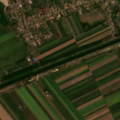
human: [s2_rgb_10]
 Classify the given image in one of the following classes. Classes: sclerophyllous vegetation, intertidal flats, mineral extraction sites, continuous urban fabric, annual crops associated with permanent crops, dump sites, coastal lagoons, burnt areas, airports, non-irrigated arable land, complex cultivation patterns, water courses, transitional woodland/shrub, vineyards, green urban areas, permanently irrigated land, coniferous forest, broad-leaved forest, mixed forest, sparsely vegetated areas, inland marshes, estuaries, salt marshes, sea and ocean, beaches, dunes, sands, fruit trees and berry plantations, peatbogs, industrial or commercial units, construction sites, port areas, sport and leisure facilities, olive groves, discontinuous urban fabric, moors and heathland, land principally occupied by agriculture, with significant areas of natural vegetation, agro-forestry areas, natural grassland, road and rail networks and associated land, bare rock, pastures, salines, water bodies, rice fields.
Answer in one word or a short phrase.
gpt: discontinuous urban fabric, non-irrigated arable land, water courses